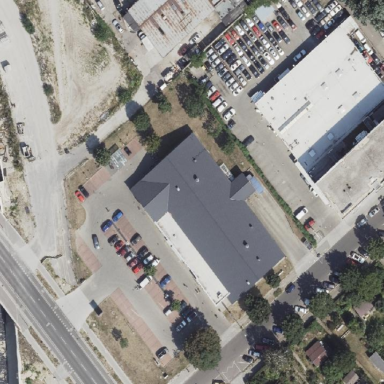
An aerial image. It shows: Commercial area.